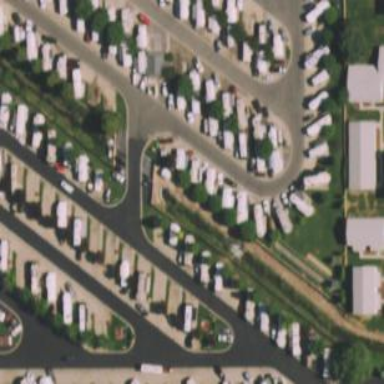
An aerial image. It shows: Caravan site for tourism.